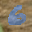
Label: 6